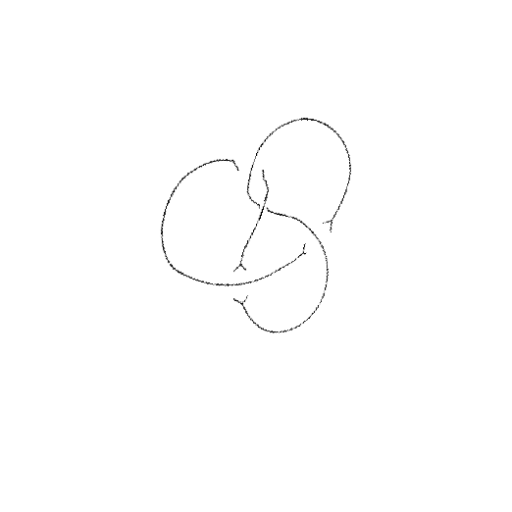
Crossing number: 4